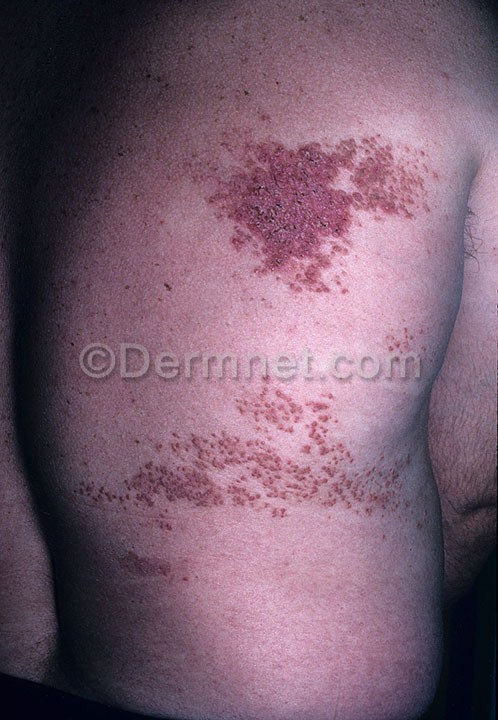
Disease: Bullous Disease Photos